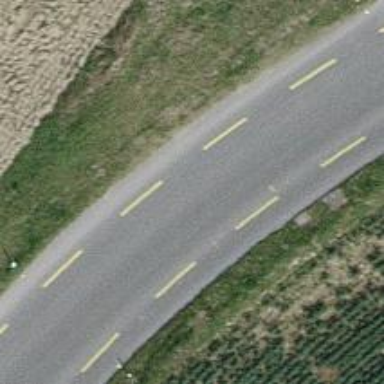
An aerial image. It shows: Tertiary road with asphalt surface and designated cycle lane.